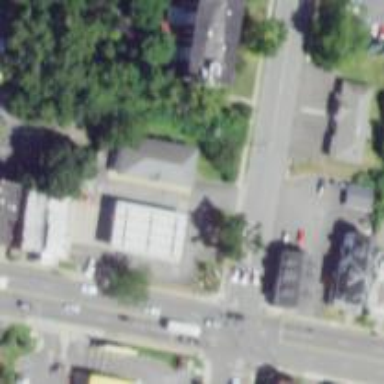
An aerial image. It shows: Convenience shop.